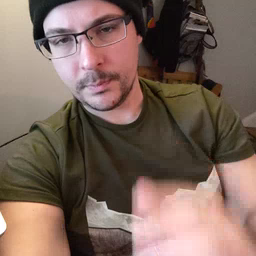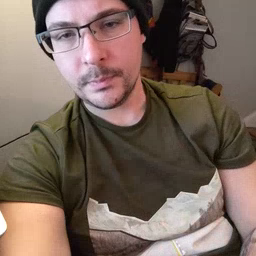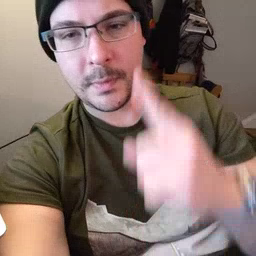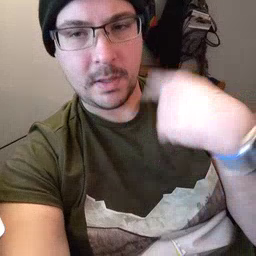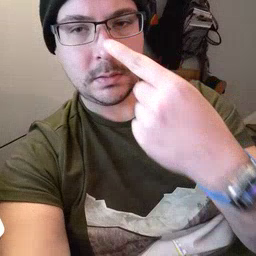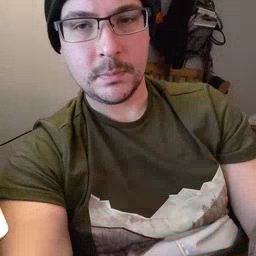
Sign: face